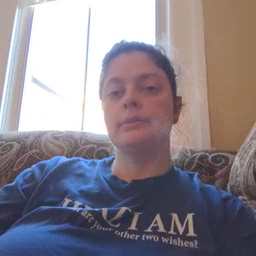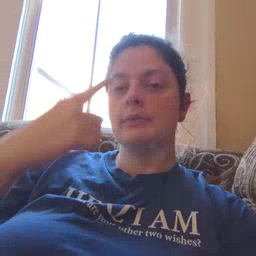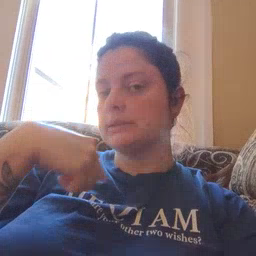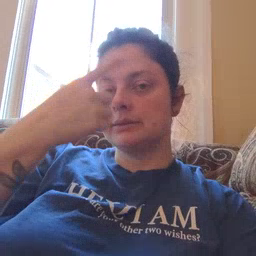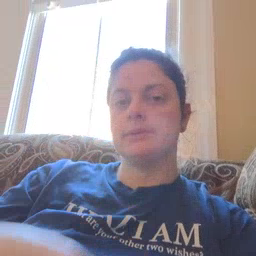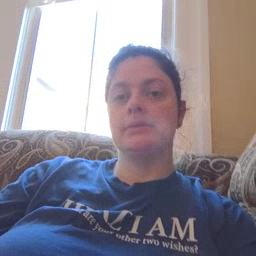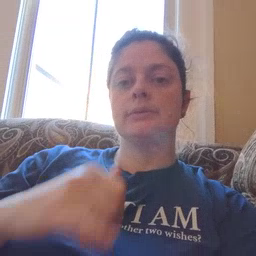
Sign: face